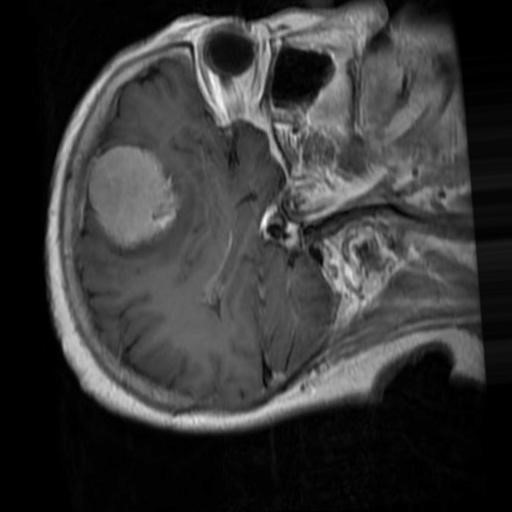
Label: brain_menin